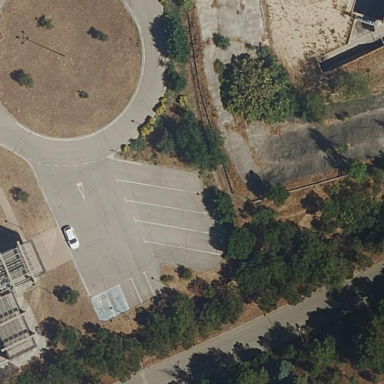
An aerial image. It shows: Parking area with surface.